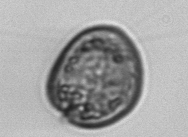
Label: Prorocentrum